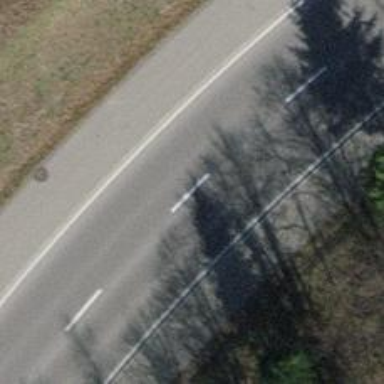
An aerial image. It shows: Primary highway with asphalt surface and separate sidewalk.